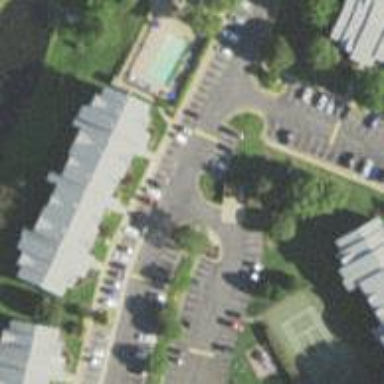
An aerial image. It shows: Parking space.